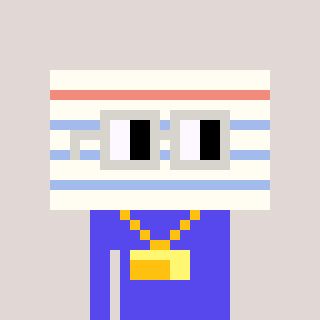
a pixel art character with square light gray glasses, a empty notebook page-shaped head and a computerblue-colored body on a warm background